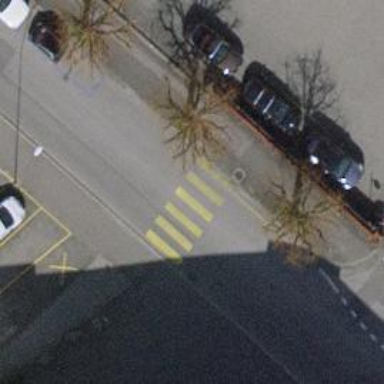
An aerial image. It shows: Uncontrolled footway crossing with markings.